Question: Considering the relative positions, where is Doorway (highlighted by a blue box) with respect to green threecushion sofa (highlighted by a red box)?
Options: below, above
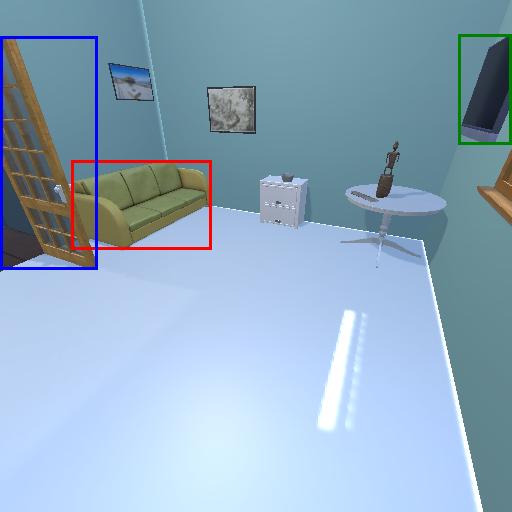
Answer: below